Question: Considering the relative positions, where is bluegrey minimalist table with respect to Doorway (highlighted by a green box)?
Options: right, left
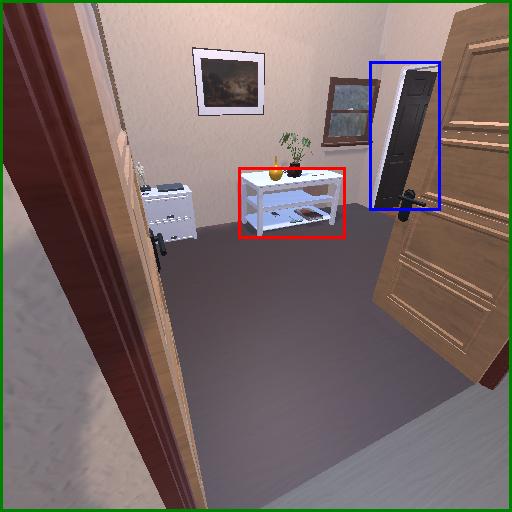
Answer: right